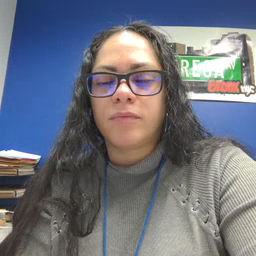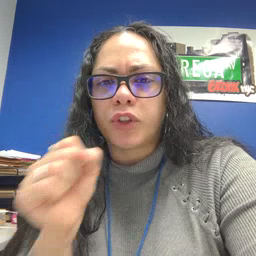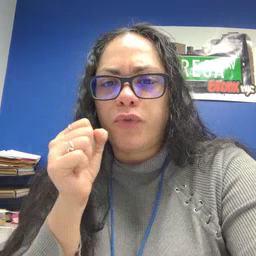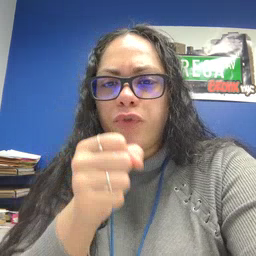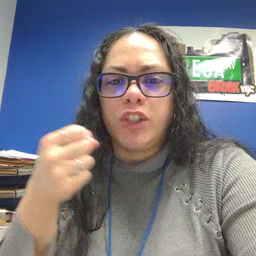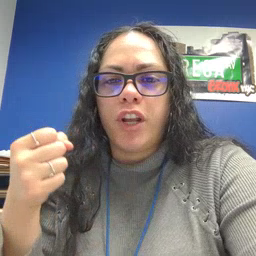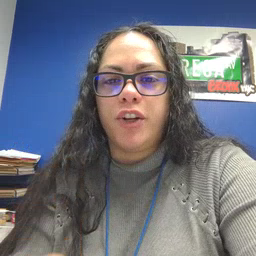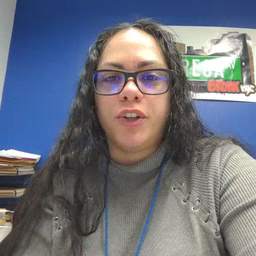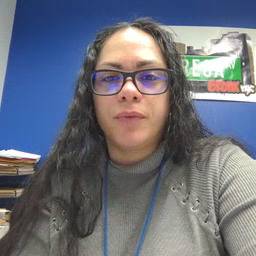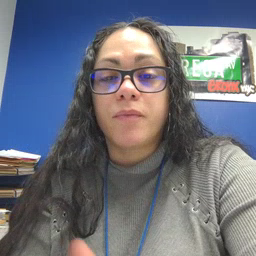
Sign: refrigerator